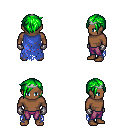
a pixel art fantasy rpg character, male body template, human, dark skin, blue tattered cape, magenta pants, green pixie cut hairstyle, silver tiara, metal gloves, four views (front, back, left, right), 2x2 character sprite sheet, small pixel art, hard edges, no anti-aliasing